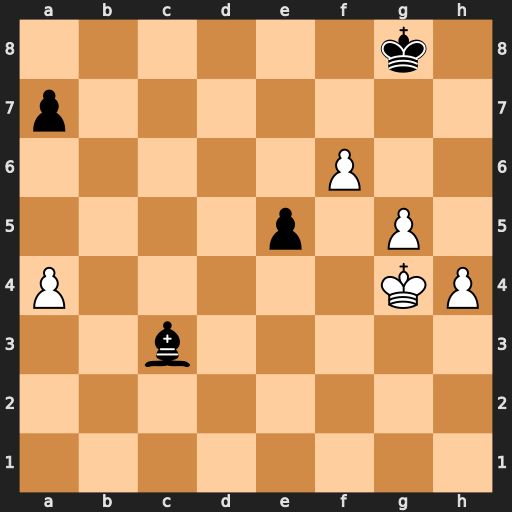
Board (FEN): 6k1/p7/5P2/4p1P1/P5KP/2b5/8/8
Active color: w
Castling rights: -
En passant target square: -
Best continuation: Kf5 e4 Kxe4